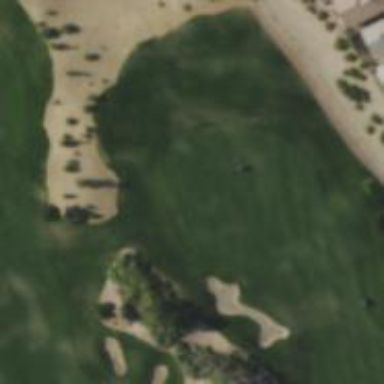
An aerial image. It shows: View of golf hole.